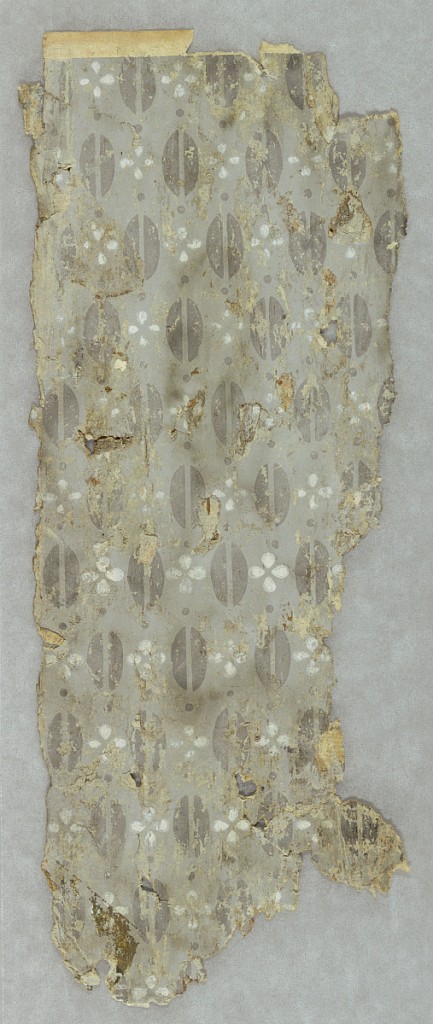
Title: Sidewall
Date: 1800–1850
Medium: Block-printed
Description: Small oval shapes formed with two demiloon shapes. Printed in rows, separated by four-petaled flower motifs and dots. Printed in dark gray and white on medium gray ground.